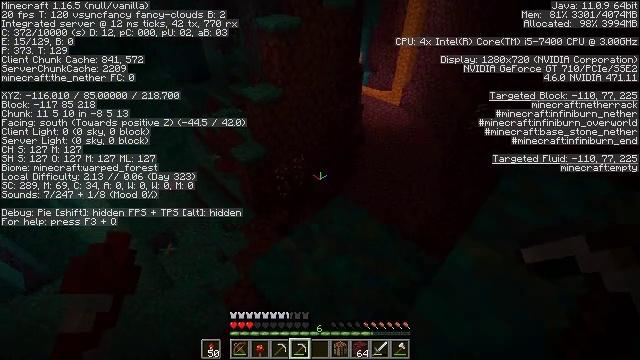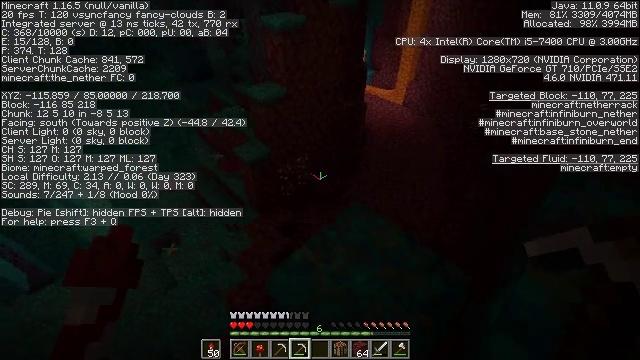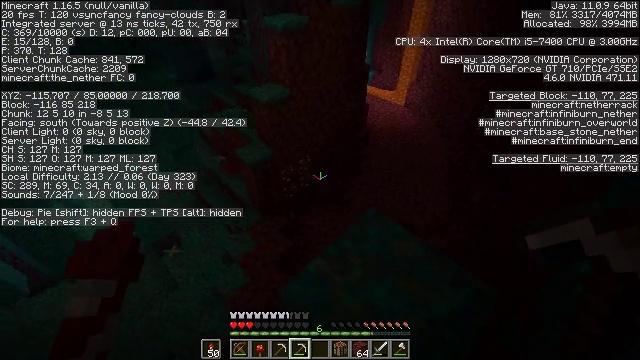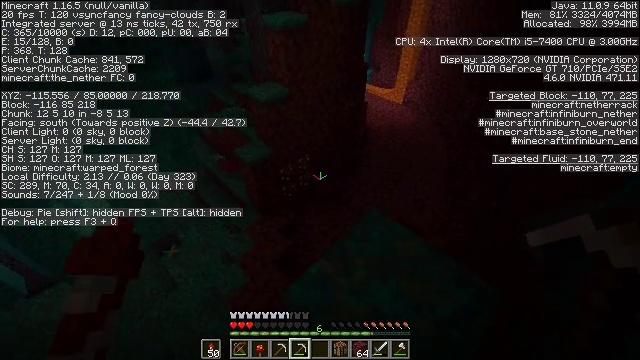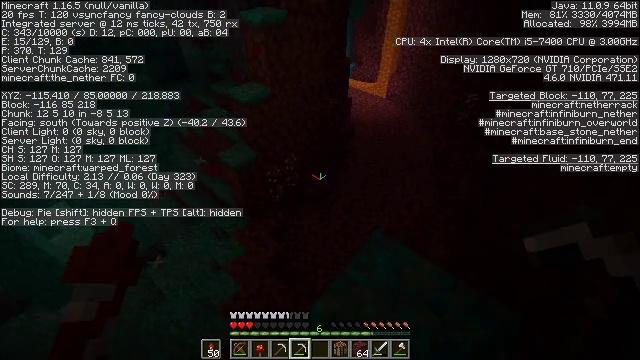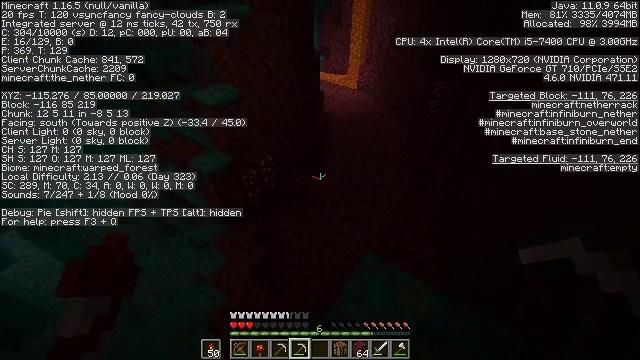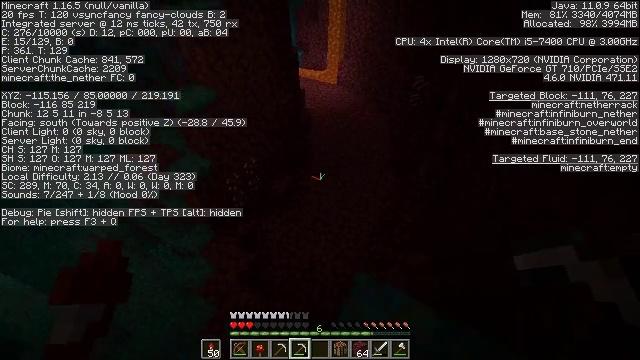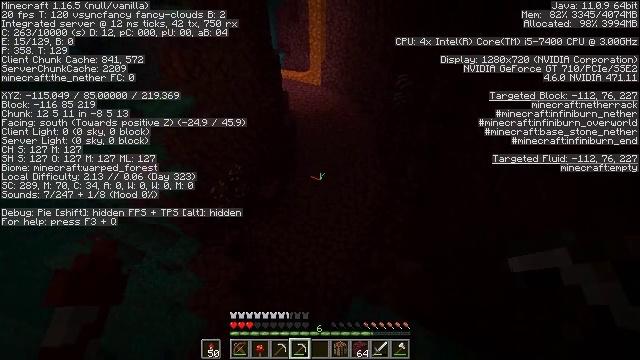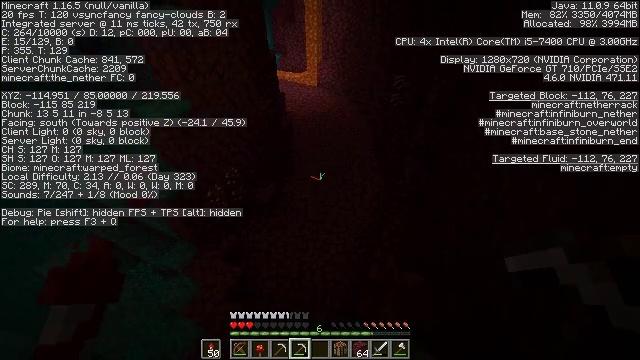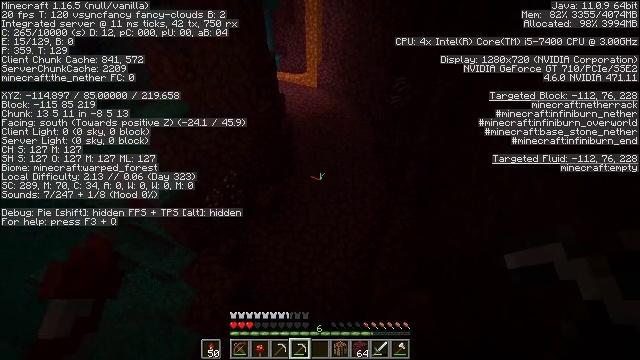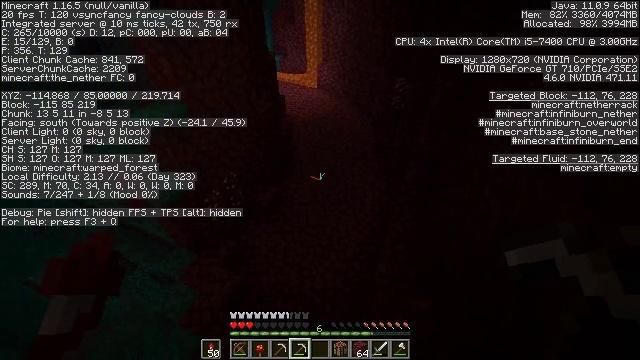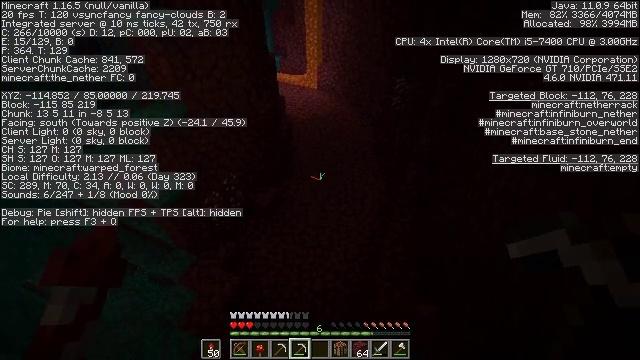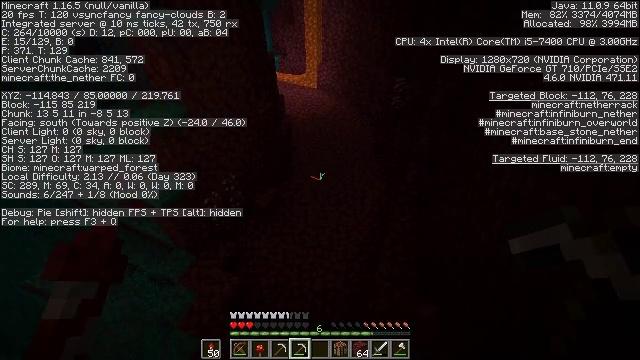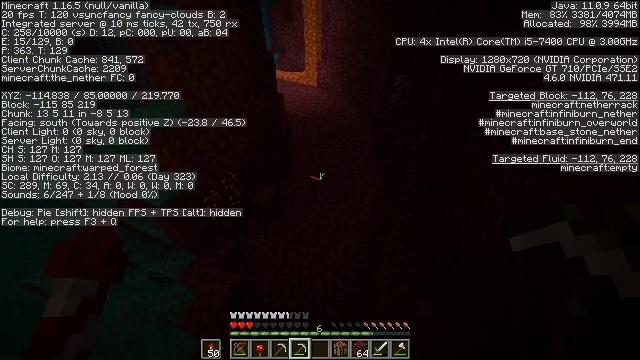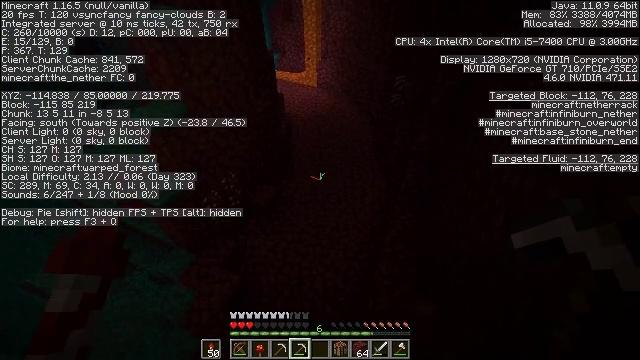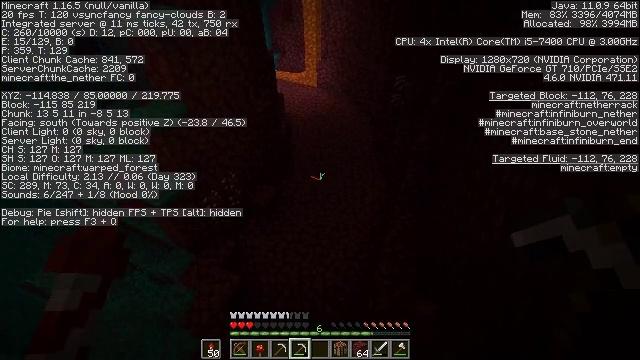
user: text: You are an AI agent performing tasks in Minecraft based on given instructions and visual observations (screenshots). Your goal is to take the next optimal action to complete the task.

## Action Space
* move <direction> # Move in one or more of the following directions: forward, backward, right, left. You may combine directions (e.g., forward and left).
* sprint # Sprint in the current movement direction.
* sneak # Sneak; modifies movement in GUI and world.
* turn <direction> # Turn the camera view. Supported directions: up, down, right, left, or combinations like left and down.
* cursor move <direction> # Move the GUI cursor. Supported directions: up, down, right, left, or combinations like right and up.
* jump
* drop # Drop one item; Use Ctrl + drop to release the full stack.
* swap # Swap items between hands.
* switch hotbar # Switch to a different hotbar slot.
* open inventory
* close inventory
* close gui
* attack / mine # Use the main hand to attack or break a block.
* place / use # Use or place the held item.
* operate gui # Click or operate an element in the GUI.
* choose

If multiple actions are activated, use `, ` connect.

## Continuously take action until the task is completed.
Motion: motion action
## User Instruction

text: Mine nether gold ore in the Nether.
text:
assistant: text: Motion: move forward
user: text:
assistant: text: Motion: move forward
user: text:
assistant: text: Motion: move forward
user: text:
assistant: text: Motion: move forward, turn right
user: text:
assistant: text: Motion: move forward, turn right and down
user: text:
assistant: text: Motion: move forward, turn right
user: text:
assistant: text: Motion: move forward, turn right
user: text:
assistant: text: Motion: move forward
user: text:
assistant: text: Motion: no_op
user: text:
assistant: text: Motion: no_op
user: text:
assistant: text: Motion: no_op
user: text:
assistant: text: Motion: no_op
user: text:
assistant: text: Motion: no_op
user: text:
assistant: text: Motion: no_op
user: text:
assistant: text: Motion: no_op
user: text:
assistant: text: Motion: no_op
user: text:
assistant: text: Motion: no_op
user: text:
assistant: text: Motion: turn right
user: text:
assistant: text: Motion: turn right
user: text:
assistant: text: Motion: no_op
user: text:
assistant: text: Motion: no_op
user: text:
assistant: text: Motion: turn right and up
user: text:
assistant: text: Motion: turn right and up
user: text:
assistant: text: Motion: turn right and up
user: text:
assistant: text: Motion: turn right and up
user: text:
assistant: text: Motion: turn right and up
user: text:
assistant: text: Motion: turn right and up
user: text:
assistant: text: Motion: turn up
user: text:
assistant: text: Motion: no_op
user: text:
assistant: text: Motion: no_op